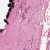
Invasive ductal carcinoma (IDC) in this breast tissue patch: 0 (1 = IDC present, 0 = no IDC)